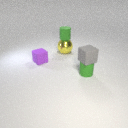
large yellow metal sphere to the left of small green rubber cylinder